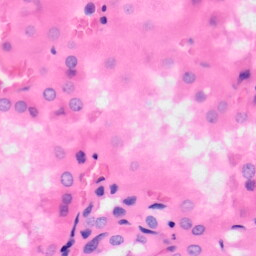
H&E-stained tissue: Kidney